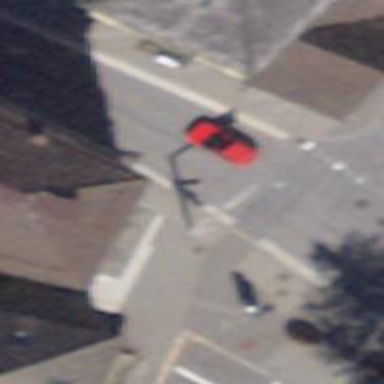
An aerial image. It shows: Bollard.